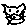
Label: cat